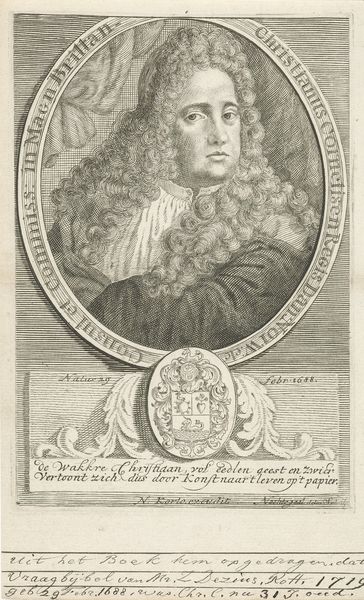
Titel: Portret van Christianus Cornelisen
Künstler: Aernout Nagtegaal
Standort: Amsterdam
Institution: Rijksmuseum
Schlagwörter: mann, mund, nase, hemd, augen, barock, gesicht, bildnis, locken, oval, ranken, perücke, schrift, druck, text, wappen, kupferstich, handschrift, latein